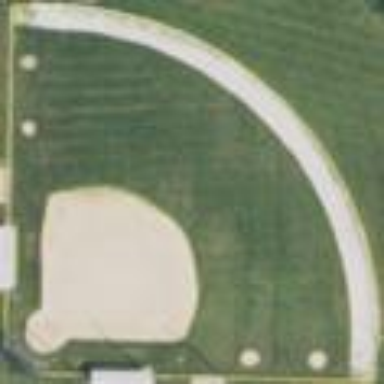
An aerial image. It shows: Grassy baseball pitch for leisure sports.